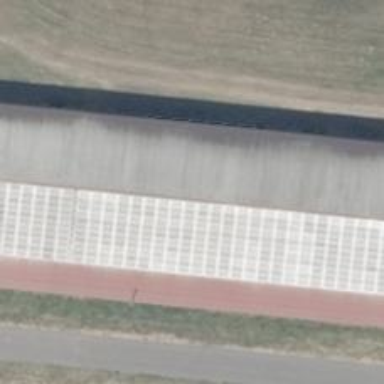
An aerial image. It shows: Solar photovoltaic panel generating electricity through small installation.